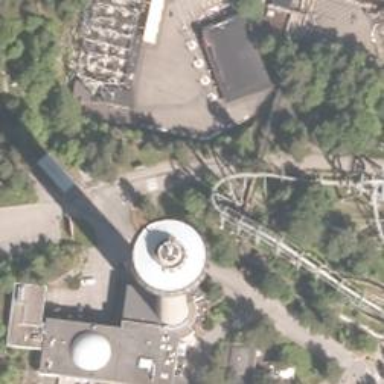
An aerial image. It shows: Miniature railway attraction with roller coaster.